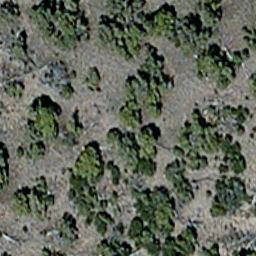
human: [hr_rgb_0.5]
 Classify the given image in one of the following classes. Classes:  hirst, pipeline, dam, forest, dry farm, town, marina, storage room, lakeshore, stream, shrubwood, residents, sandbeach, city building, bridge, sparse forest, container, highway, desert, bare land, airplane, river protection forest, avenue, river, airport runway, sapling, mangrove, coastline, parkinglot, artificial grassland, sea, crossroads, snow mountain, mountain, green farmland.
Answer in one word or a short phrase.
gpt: sparse forest